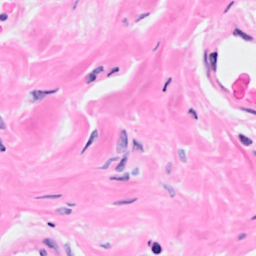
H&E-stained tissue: Breast